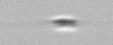
Label: Cylindrotheca_morphotype1